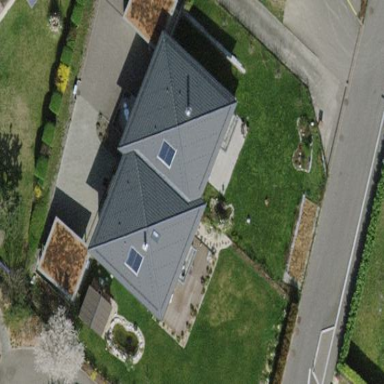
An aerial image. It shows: Semidetached house.